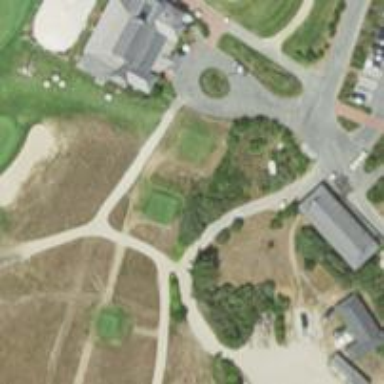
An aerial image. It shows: Path for both roads and golfers.